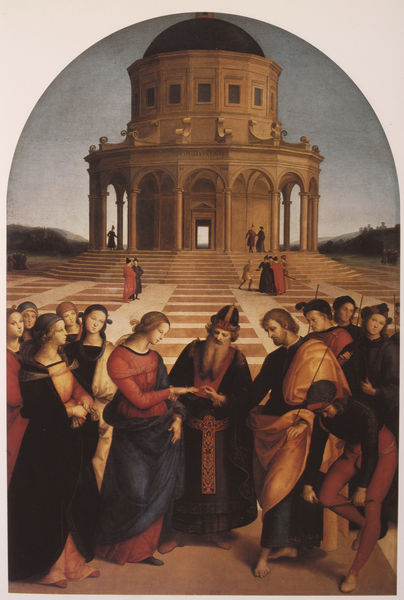
Titel: Die Vermählung der Jungfrau Maria
Künstler: Raphael
Standort: Milano
Institution: Brera
Schlagwörter: berg, blau, dunkel, hand, himmel, mann, weiß, frauen, gelb, landschaft, menschen, ocker, braun, damen, fenster, finger, frau, frisur, haar, hell, hut, kleid, männer, orange, schwarz, säule, säulen, tür, dach, gebäude, rot, schal, weg, wiese, beige, gesellschaft, herren, leute, malerei, alt, bart, mütze, architektur, kleidung, mensch, öl, erde, kirche, wiesen, boden, geistlicher, haare, gewänder, paar, renaissance, wald, oval, rund, turm, kopfbedeckung, ansicht, bogen, italien, perspektive, stab, platz, figuren, rundbogen, kuppel, treppe, treppen, bischof, lanze, kopftuch, aufgang, stufe, stufen, ring, tor, bögen, harmonie, barfuss, gang, bücken, durchblick, ringe, religion, palast, zentralperspektive, geben, fliesen, waffen, stöcke, mosaik, tizian, arkaden, rom, ehepaar, pfarrer, jesus, fluchtpunkt, mittelalter, kopftücher, priester, strenge, vatikan, hochzeit, tempel, übergabe, heilige, rundtempel, schlüssel, maria, madonna, pavillion, petrus, geometrie, babel, meister, altarbild, anna, rafael, kaputze, josef, joseph, kapuze, verlobung, rondell, zentralbau, rotunde, palladio, rundbau, tempietto, rundgang, tempelgang, architektir, markus, raffael, rundboegen, heirat, trauung, vermählung, kenn ich, kleriker, paulus, rundell, colosseum, schlüsselübergabe, raphael, philister, abzeichnung, rinascimento, citta ideale, hachzeit, name vergessen, osef, nna, verlöbnis mariae, ritalien